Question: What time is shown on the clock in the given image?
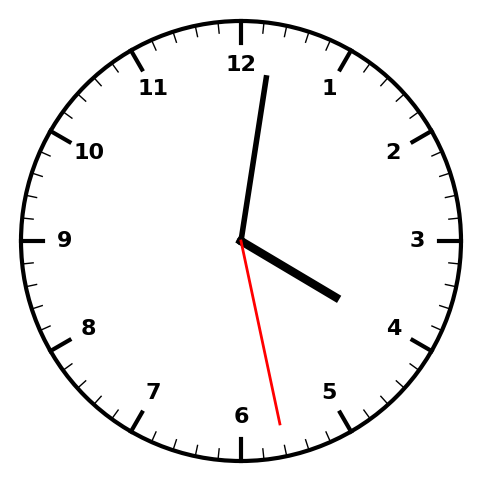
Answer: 04:01:28